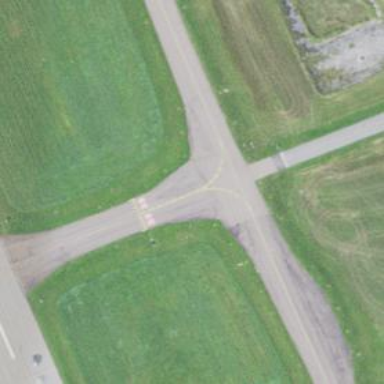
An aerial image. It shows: View of taxiway at the airport.